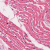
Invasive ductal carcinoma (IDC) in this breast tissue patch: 0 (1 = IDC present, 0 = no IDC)